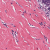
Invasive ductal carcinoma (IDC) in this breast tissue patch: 0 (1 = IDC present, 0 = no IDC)